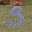
Label: 3